Group 1:
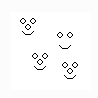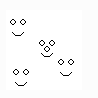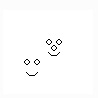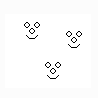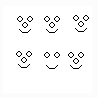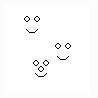
Group 2:
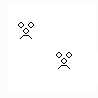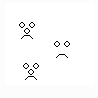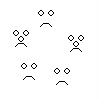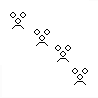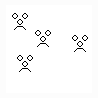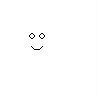
Rule separating the two groups: If any non-nosed faces exist, they are happy if and only if happy nosed faces exist as well vs. not so.
Concepts: existence, iff
Author: "Lewis"